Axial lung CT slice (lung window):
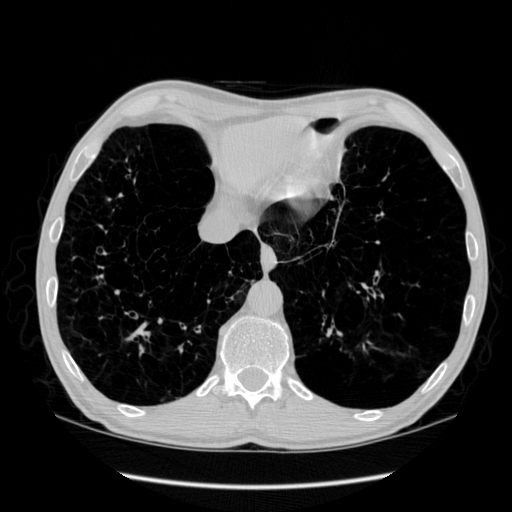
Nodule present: no